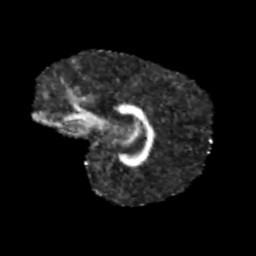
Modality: FA
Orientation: sagittal
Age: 9
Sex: female
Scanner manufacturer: siemens
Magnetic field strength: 3 T
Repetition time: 3.8 s
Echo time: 0.07 s